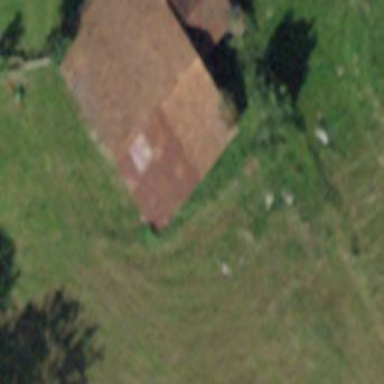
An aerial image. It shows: Rural barn.